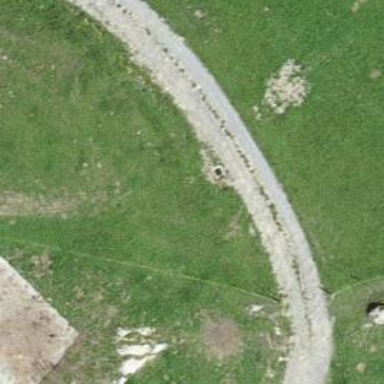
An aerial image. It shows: Driveway with fine gravel surface.